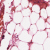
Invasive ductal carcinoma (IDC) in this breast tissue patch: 0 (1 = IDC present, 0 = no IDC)